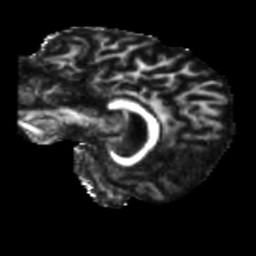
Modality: FA
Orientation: sagittal
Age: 58
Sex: female
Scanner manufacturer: siemens
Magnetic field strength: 3 T
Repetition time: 5.25 s
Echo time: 0.08 s